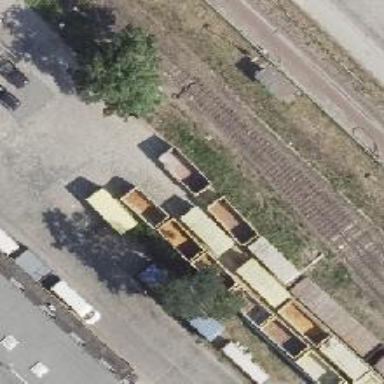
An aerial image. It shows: Railway switch.